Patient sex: F
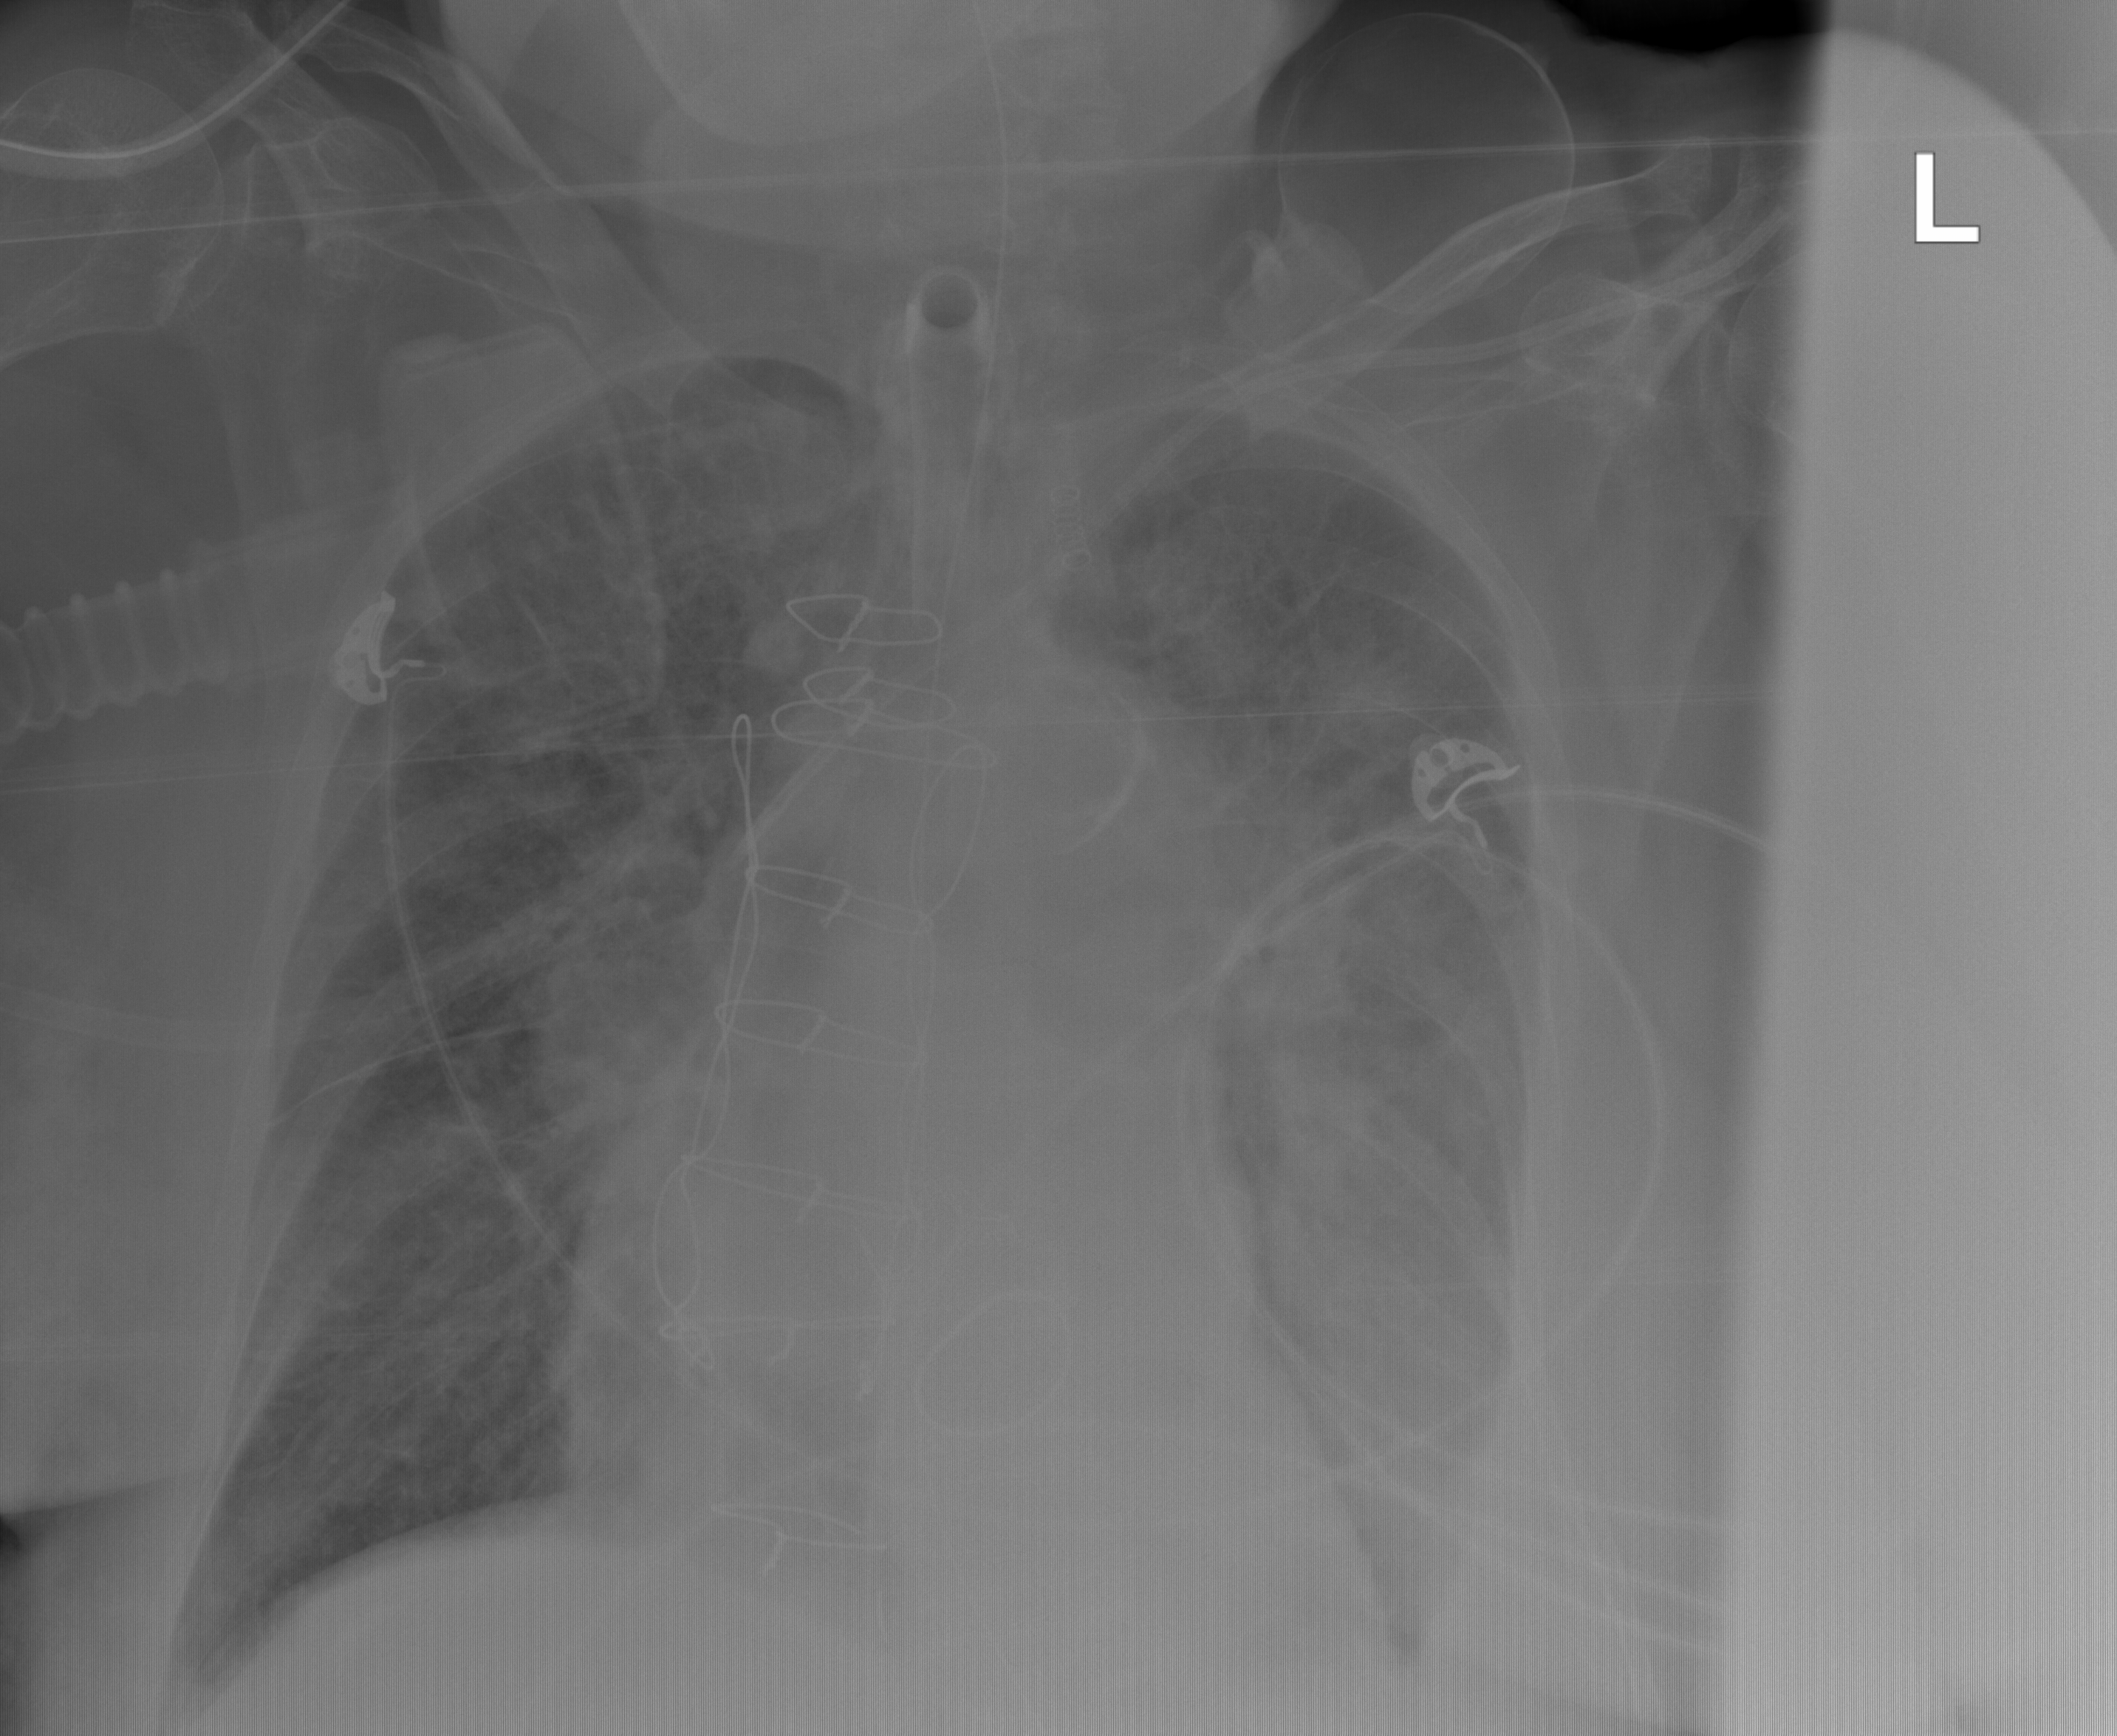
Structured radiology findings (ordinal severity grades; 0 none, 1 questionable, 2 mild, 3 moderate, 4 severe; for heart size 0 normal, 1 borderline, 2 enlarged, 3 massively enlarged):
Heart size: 1
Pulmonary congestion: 3
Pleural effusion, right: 0
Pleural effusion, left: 3
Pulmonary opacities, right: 3
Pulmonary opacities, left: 3
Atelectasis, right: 2
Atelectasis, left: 3